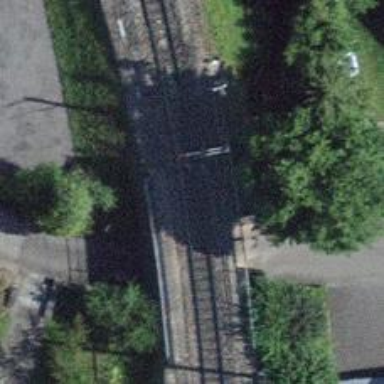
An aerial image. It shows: Narrow-gauge railway bridge with electrified tracks and single track passing over it.